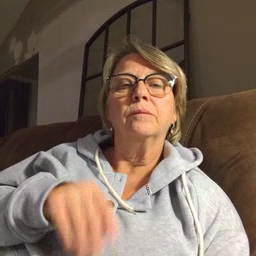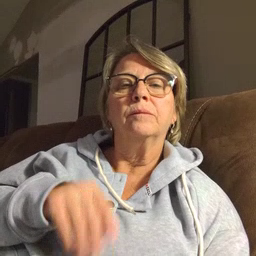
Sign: duck